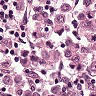
Metastatic tissue present: yes